Question: I already "Googled it" and found many similar answers here. This is my exact error.
'''
$ git push heroku master
Counting objects: 43, done.
Delta compression using up to 4 threads.
Compressing objects: 100% (35/35), done.
Writing objects: 100% (43/43), 5.19 KiB, done.
Total 43 (delta 10), reused 0 (delta 0)
! Push rejected, no Cedar-supported app detected
To git@heroku.com:vidperdiem.git
! [remote rejected] master -> master (pre-receive hook declined)
error: failed to push some refs to 'git@heroku.com:vidperdiem.git'
'''
Yes I did follow the Heroku guide (which said to NPM install) and verified that my repo on Heroku was a remote

and these are my files
'''
{
"name": "vidperdiem",
"version": "0.0.1",
"private": true,
"scripts": {
"start": "node app.js"
},
"dependencies": {
"express": "3.4.4",
"jade": "*",
"stylus": "*"
},
"engines": {
"node": "0.8.x",
"npm": "1.2.x"
}
}
'''
'''
web: node app.js
'''
'''
/**
* Module dependencies.
*/
var express = require('express');
var routes = require('./routes');
var user = require('./routes/user');
var http = require('http');
var path = require('path');
var app = express();
// all environments
app.set('port', process.env.PORT || 3000);
app.set('views', path.join(__dirname, 'views'));
app.set('view engine', 'jade');
app.use(express.favicon());
app.use(express.logger('dev'));
app.use(express.json());
app.use(express.urlencoded());
app.use(express.methodOverride());
app.use(app.router);
app.use(require('stylus').middleware(path.join(__dirname, 'public')));
app.use(express.static(path.join(__dirname, 'public')));
// development only
if ('development' == app.get('env')) {
app.use(express.errorHandler());
}
app.get('/', function(req, res){
res.render('index', {
title: 'Home'
});
});
app.get('/about', function(req, res){
res.render('about', {
title: 'About'
});
});
app.get('/contact', function(req, res){
res.render('contact', {
title: 'Contact'
});
});
app.get('/privacy', function(req, res){
res.render('privacy', {
title: 'Privacy'
});
});
app.get('/terms', function(req, res){
res.render('terms', {
title: 'Terms'
});
});
app.get('/users', user.list);
http.createServer(app).listen(app.get('port'), function(){
console.log('Express server listening on port ' + app.get('port'));
});
'''
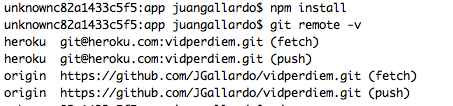
Answer: If you are running into this challenge like many people did, make sure that you have the basics covered. In my case I needed to be in the root when pushing to Heroku. As obvious as this sounds let me explain how this happened so that you can avoid this frustration.
I had originally created the repo on Github, then cloned it locally. Then in the terminal I entered the project which had the 'README.md' and '.gitignore' that I initialized it with on github.
At that point I created the nodejs app and named it "app".
Then I created an app on Heroku (through the site because it is easier to name it instead of getting a long app name) that happens when you do 'heroku create'.
I went back into the terminal and added heroku as the remote with 'heroku git:remote -a appname' (where "appname" is the name of your repo).
The problem here is that if you are tracking the app on Heroku as well, this will cause it to be a <URL> on github.
So that is why I added heroku as the remote from the same place where github tracks changes.
Bottomline:
I copied the files out of the "app" folder and placed it back into the root.

Make sure that the following files are in your root
'app.js'
'package.json'
'Procfile'